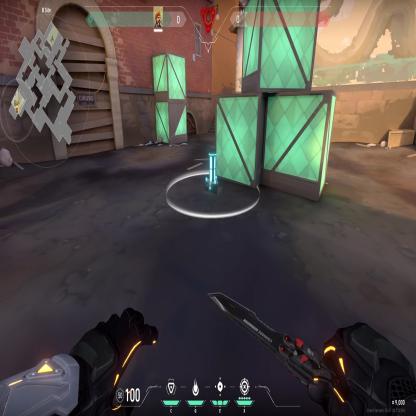
Label: planted spike